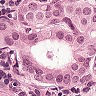
Metastatic tissue present: yes